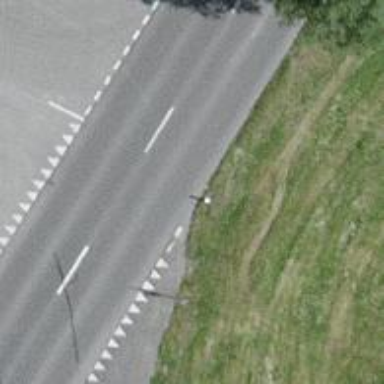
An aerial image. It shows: Asphalt road classified as primary highway.